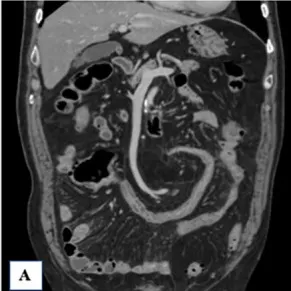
Contrast-enhanced CT, endoscopy and pathological findings of the biopsied intestinal mucosa. (A) Contrast-enhanced CT showed wall thickening in the small intestine and colon. In addition, there were multiple diverticula in the colon.
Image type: radiology (ct)